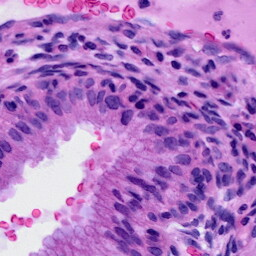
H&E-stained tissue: Cervix